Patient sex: M
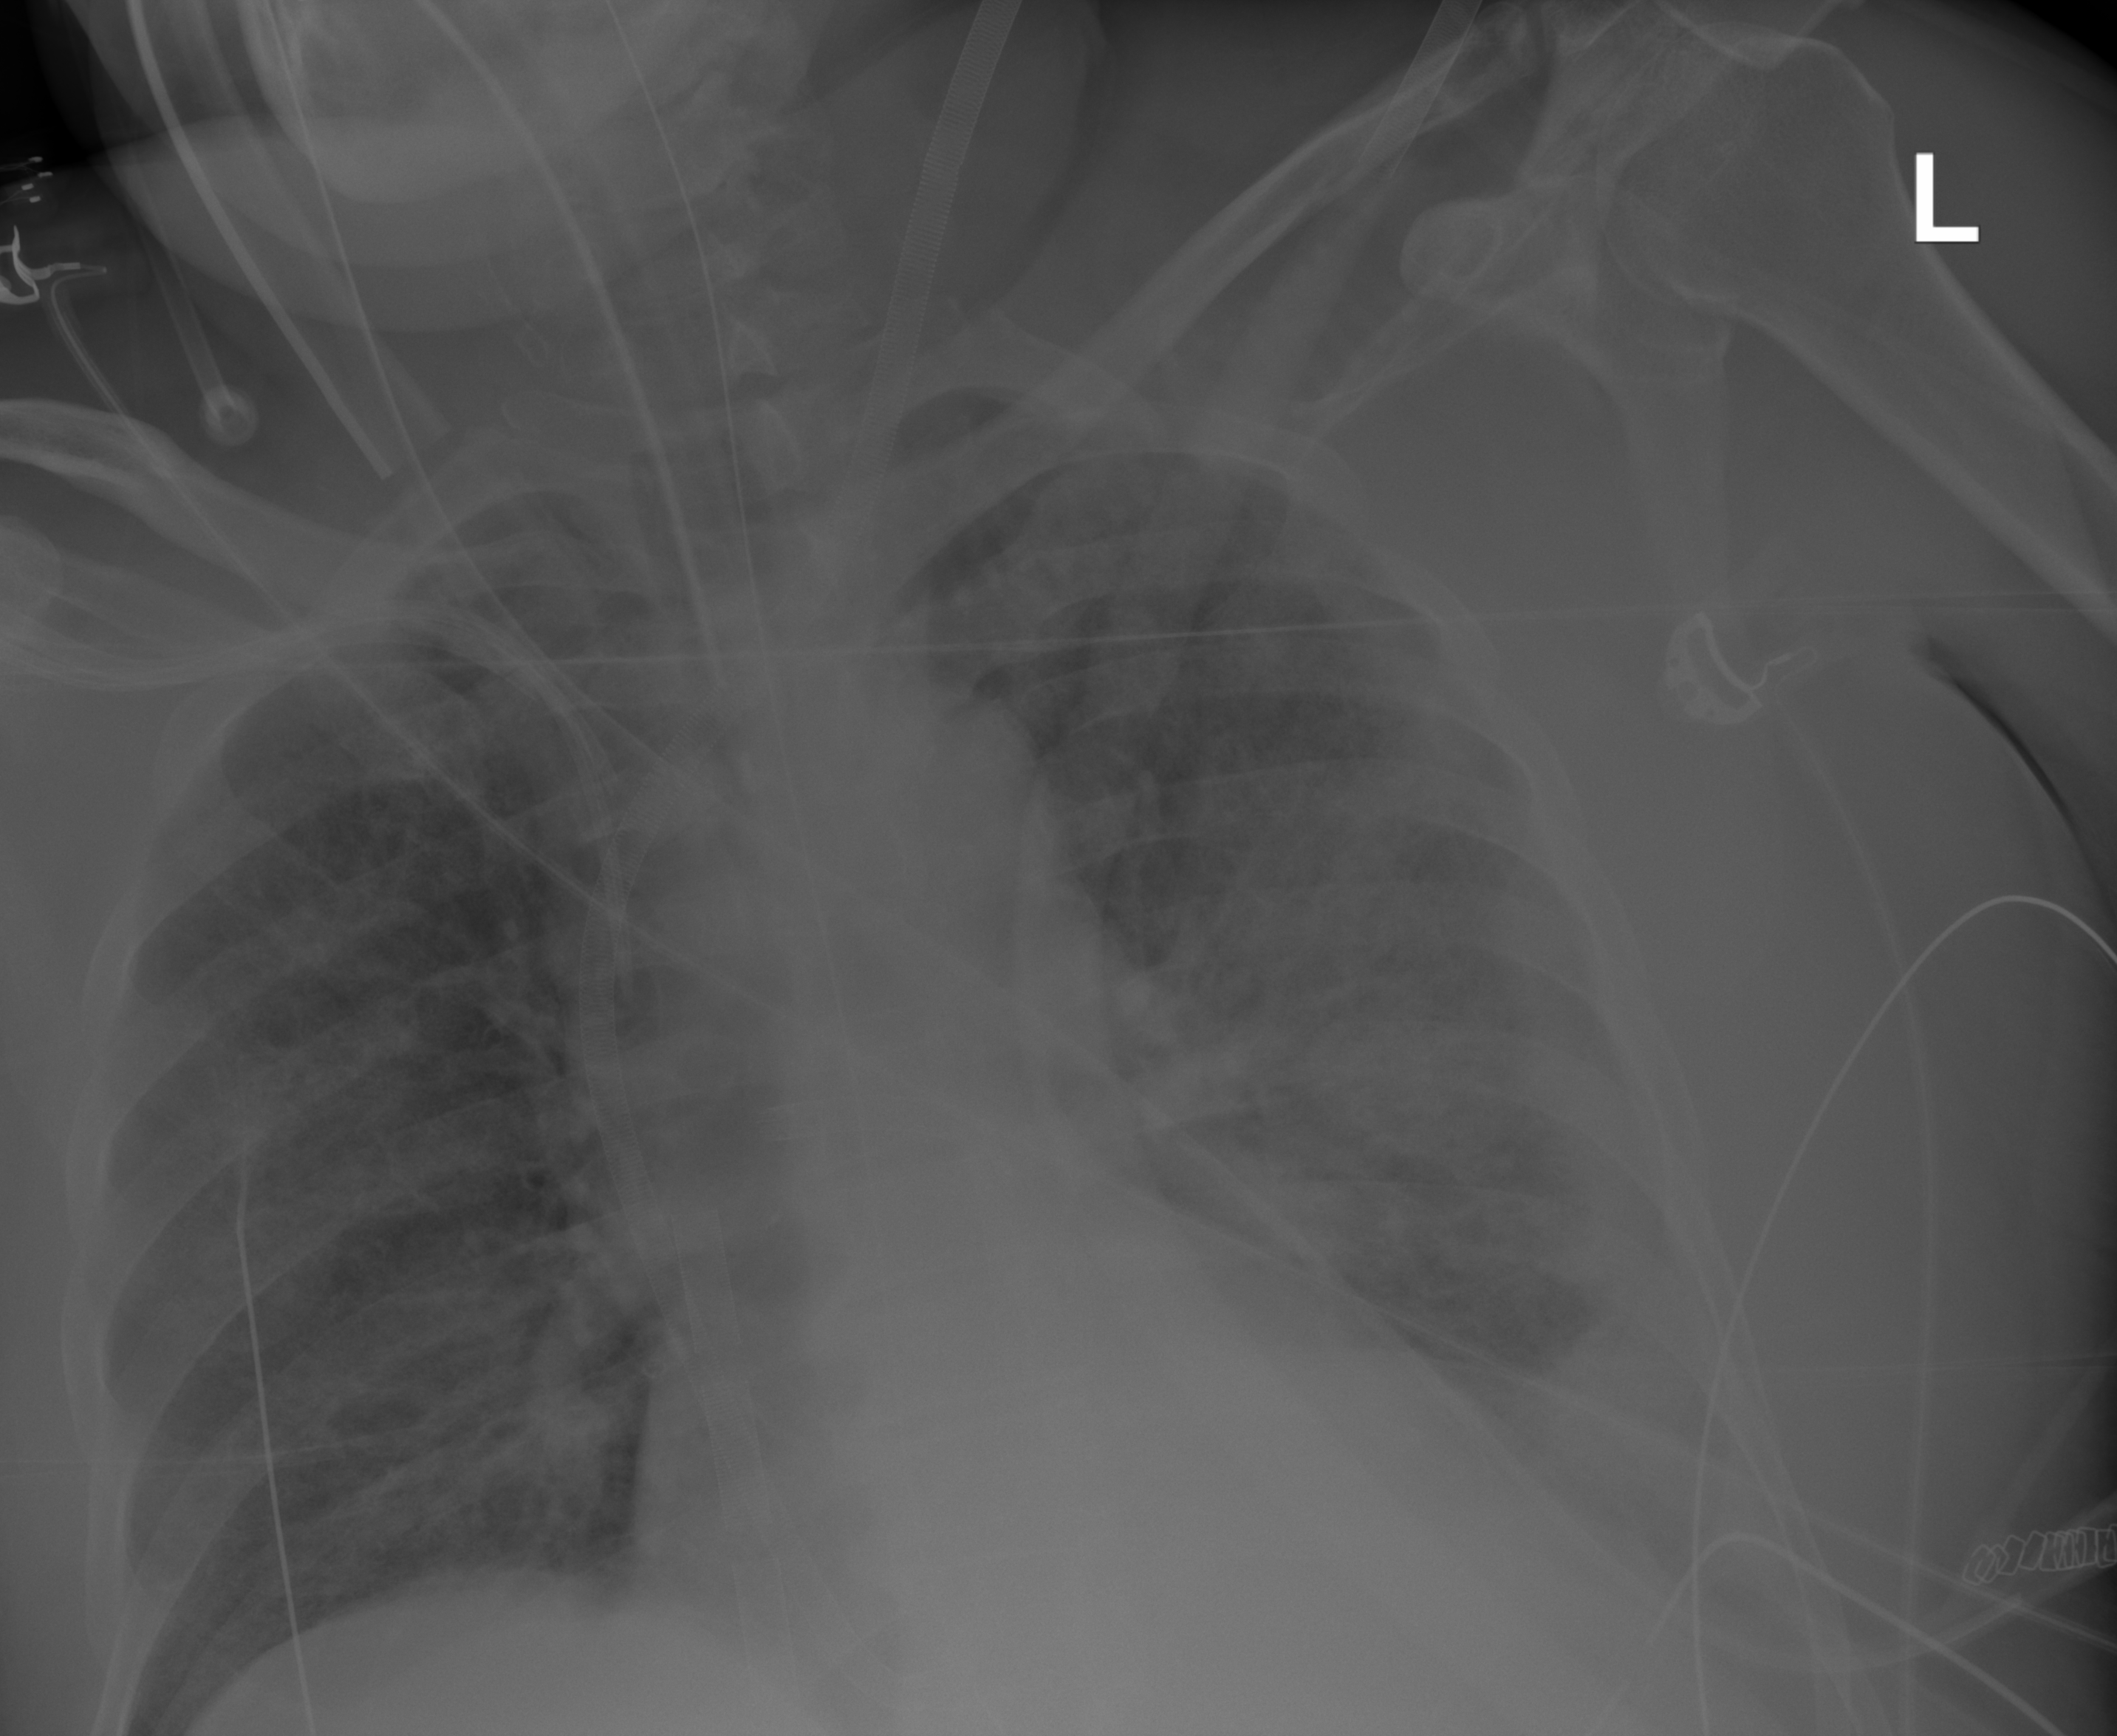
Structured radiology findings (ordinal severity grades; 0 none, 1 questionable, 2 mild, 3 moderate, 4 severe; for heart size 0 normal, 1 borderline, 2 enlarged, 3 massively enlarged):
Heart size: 2
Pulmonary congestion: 3
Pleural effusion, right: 0
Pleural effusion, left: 2
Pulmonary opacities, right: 2
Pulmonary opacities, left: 3
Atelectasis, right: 2
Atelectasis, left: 3